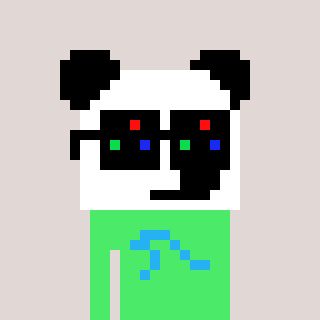
a pixel art character with square black sunglasses, a panda-shaped head and a teal-colored body on a warm background